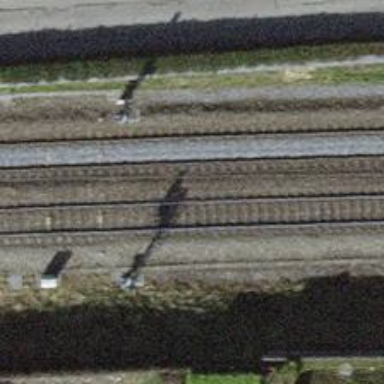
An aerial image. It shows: Railway signal.